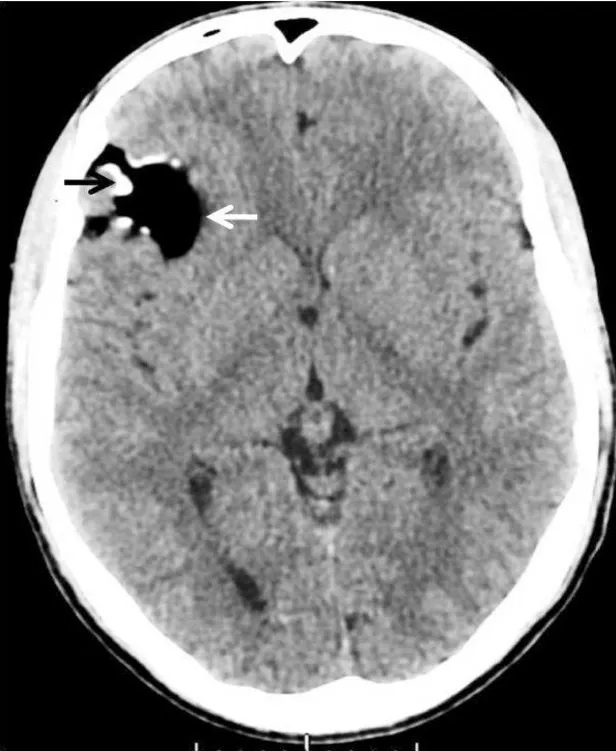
Unenhanced axial CT image shows a large homogeneous right sylvian fissure lipoma with CT value of fat (white arrow). Thick linear calcification is seen at its periphery (black arrow).
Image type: radiology (ct)